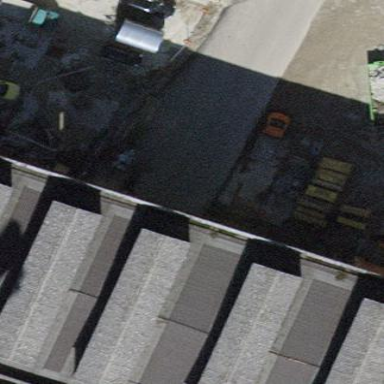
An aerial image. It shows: Gray building with gabled roof. The roof is light grey in color.